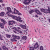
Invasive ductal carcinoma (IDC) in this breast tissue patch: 0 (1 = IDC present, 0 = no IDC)